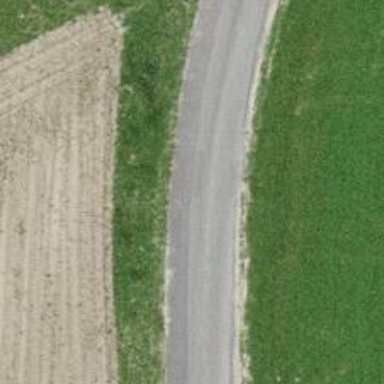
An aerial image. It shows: Unclassified road.